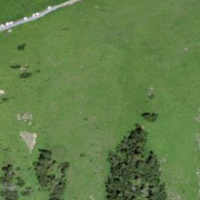
EUNIS habitat code: 26
Species observed at this site:
Allium victorialis